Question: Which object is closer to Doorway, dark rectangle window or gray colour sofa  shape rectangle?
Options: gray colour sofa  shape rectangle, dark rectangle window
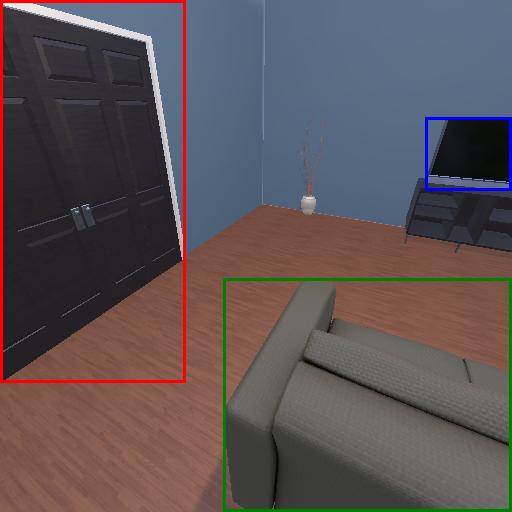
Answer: gray colour sofa  shape rectangle